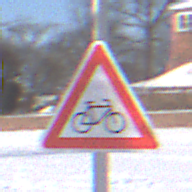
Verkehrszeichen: RadverkehrLinks
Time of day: MorningAfternoon
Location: Outdoor (Nature)
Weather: PartlyCloudy
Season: Winter
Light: Natural